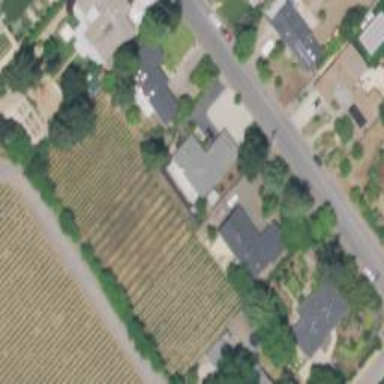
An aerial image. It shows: Vineyard with wine grapes as the main crop.